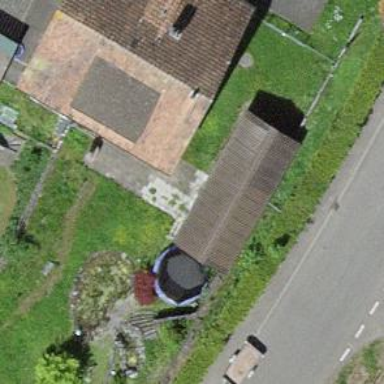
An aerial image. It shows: View of roof of building.